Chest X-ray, PA view. Patient: 51 years old, sex F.
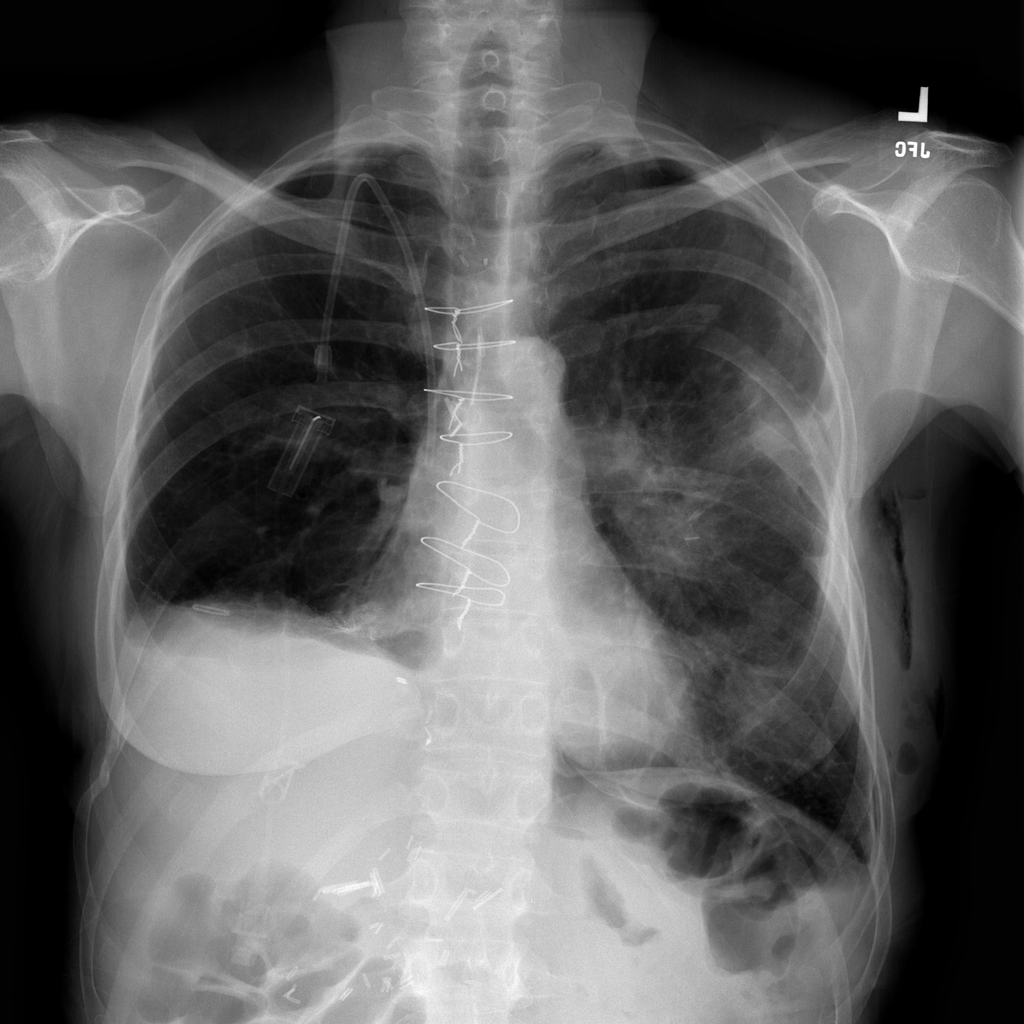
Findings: Emphysema, Pneumothorax